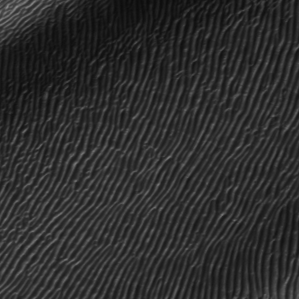
Label: frost